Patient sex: M
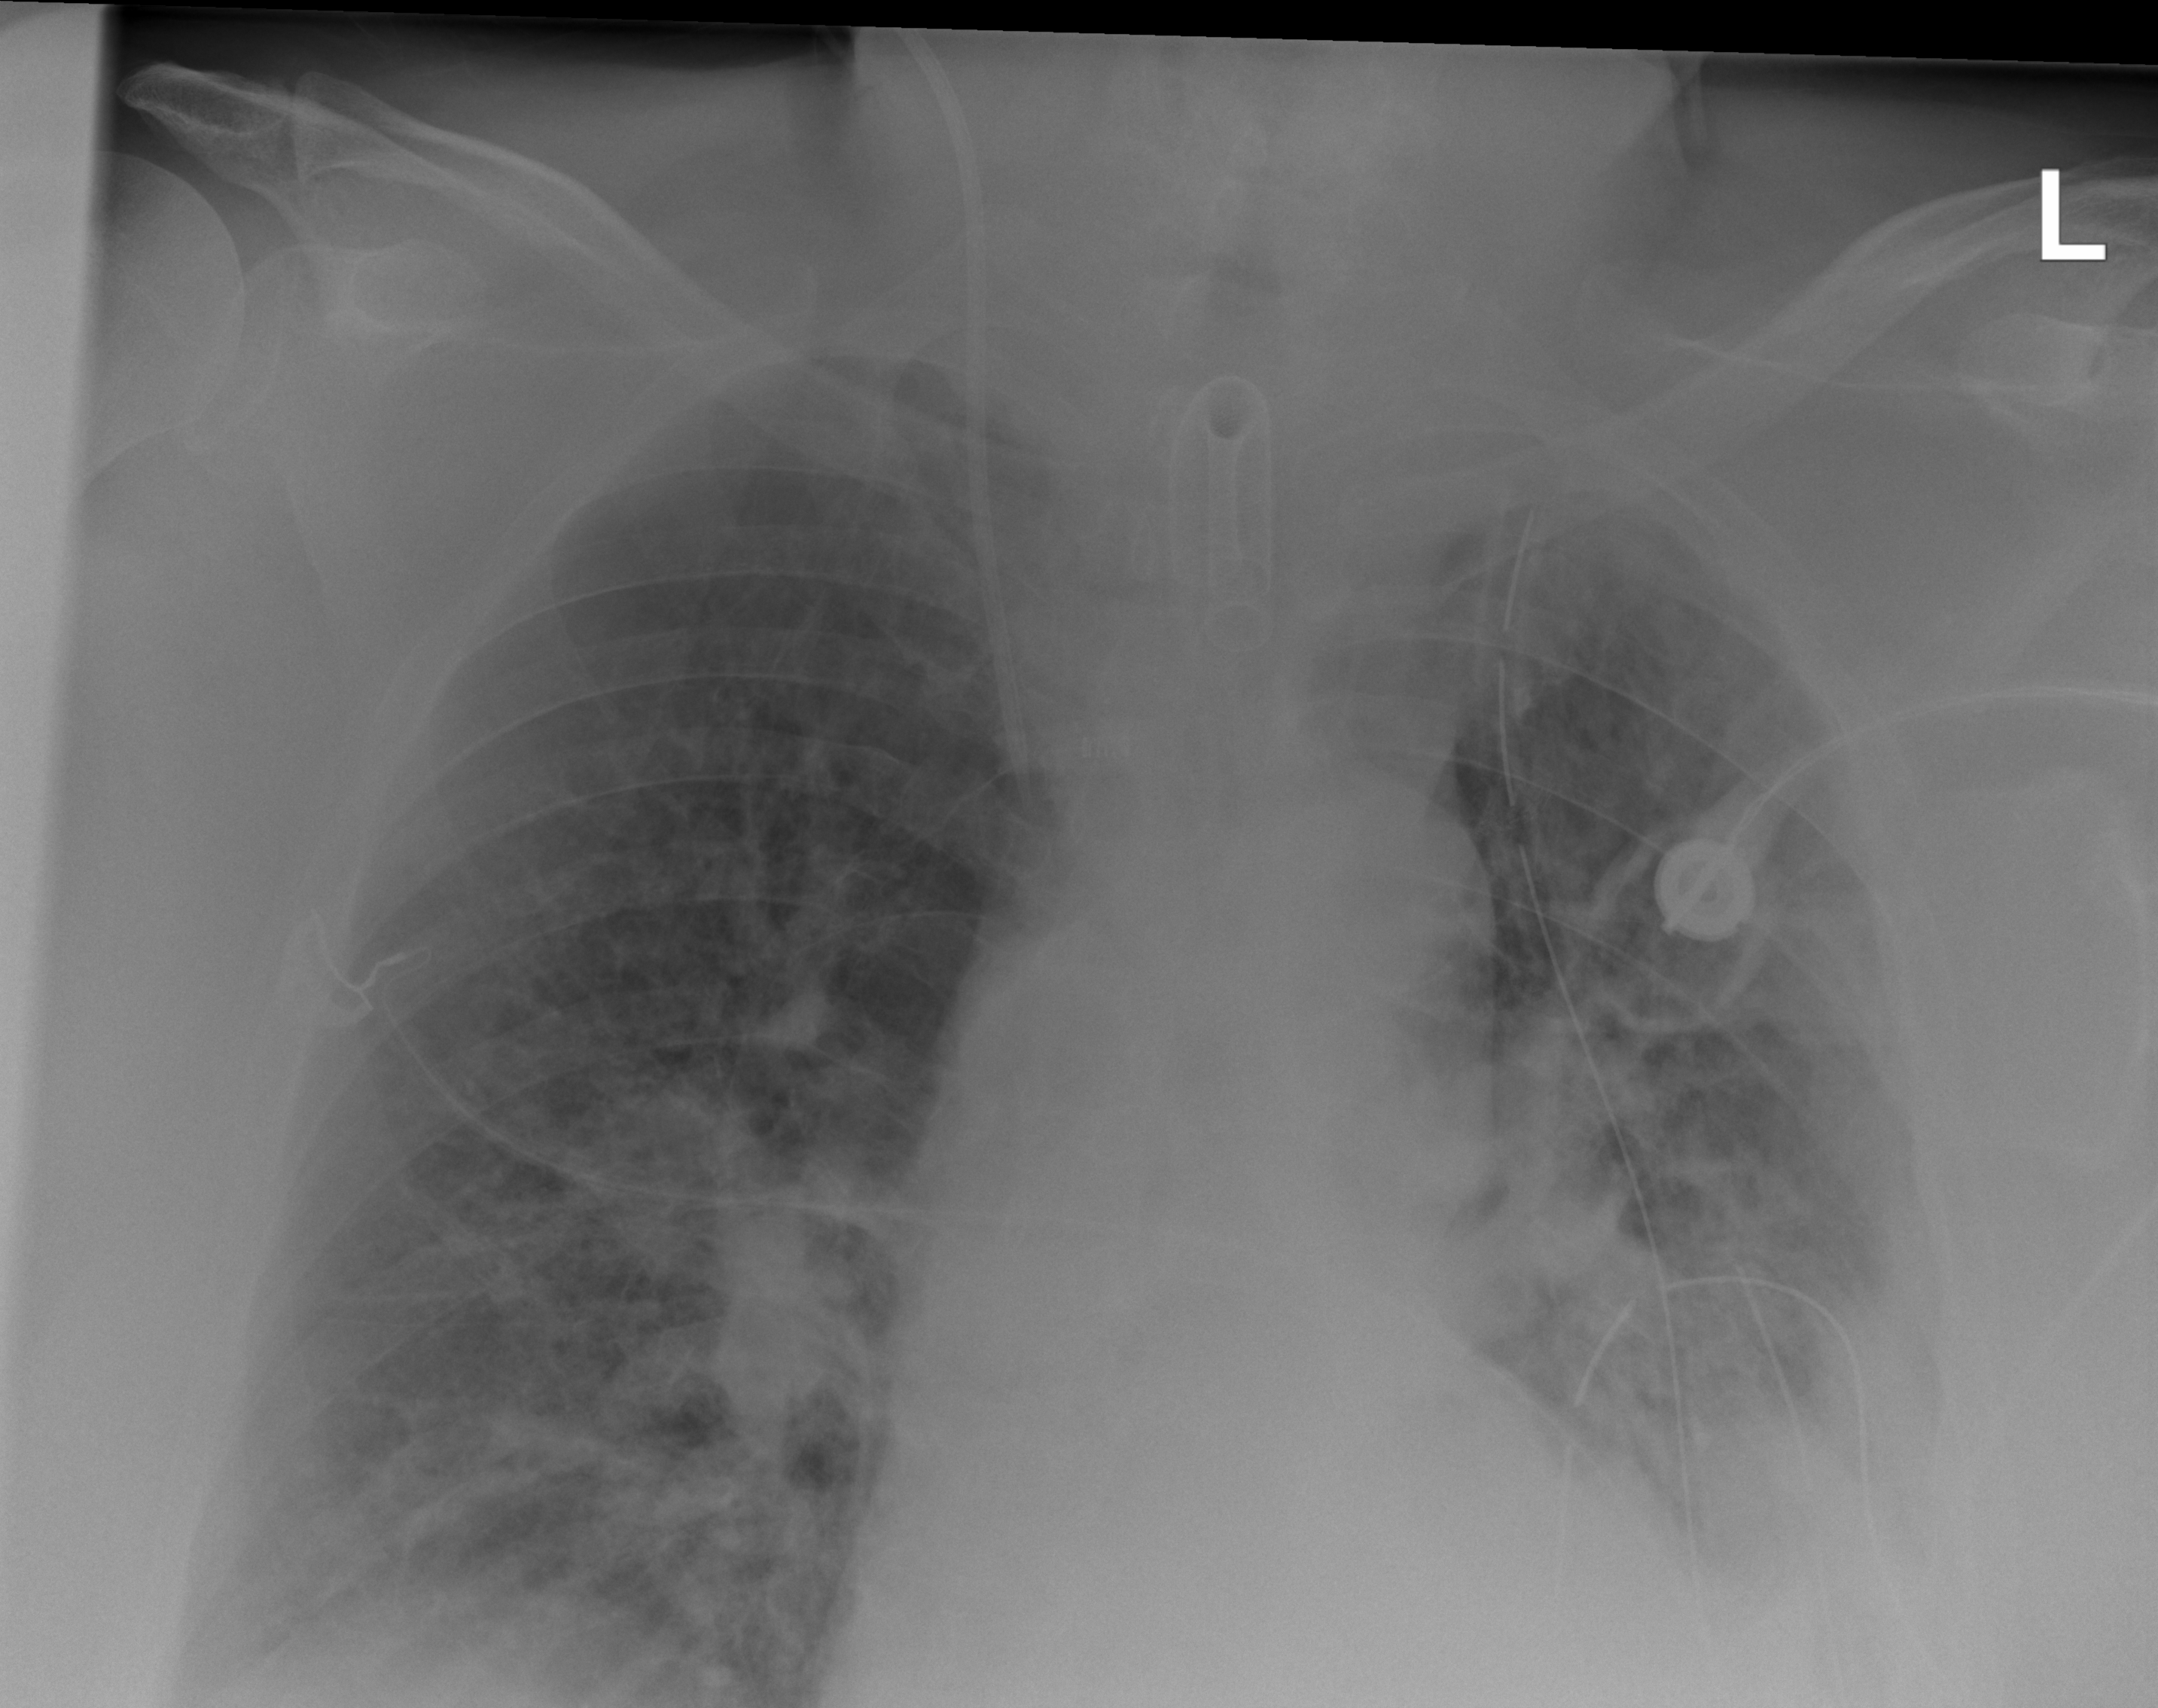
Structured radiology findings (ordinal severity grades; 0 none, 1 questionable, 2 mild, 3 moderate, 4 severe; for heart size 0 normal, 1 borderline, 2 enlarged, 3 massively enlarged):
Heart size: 2
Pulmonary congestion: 2
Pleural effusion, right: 2
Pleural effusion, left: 2
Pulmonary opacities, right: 2
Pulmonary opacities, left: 3
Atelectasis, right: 2
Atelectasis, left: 3